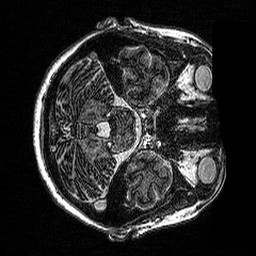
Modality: MP2RAGE
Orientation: axial
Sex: female
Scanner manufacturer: siemens
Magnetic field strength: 3 T
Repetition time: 5 s
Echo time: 0.00292 s